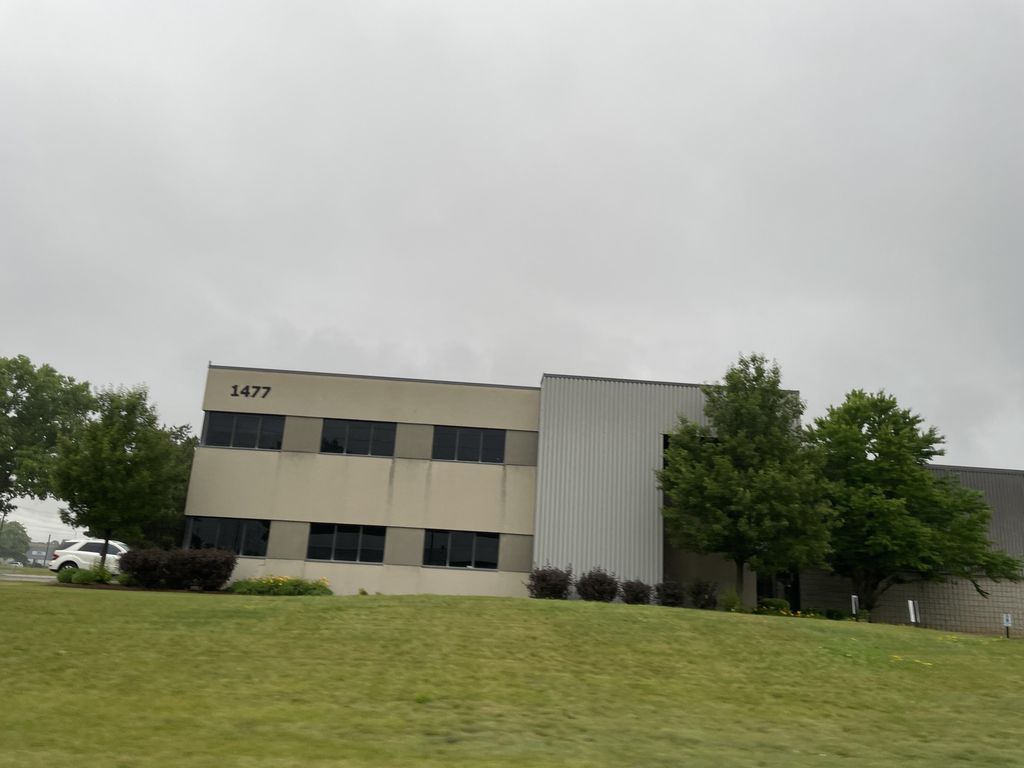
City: kitchener-waterloo